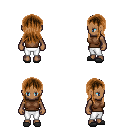
a pixel art fantasy rpg character, female body template, human, dark skin, brown sleeveless shirt, white pants, brown unkempt hairstyle, gray slippers, four views (front, back, left, right), 2x2 character sprite sheet, small pixel art, hard edges, no anti-aliasing